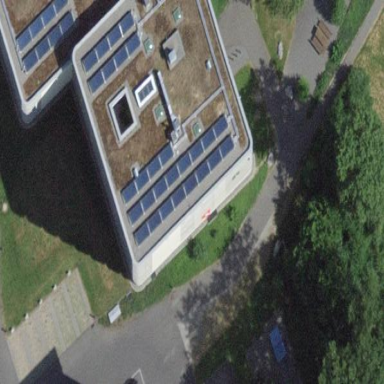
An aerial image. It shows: Solar power generator.